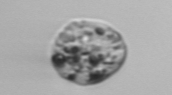
Label: Amoeba